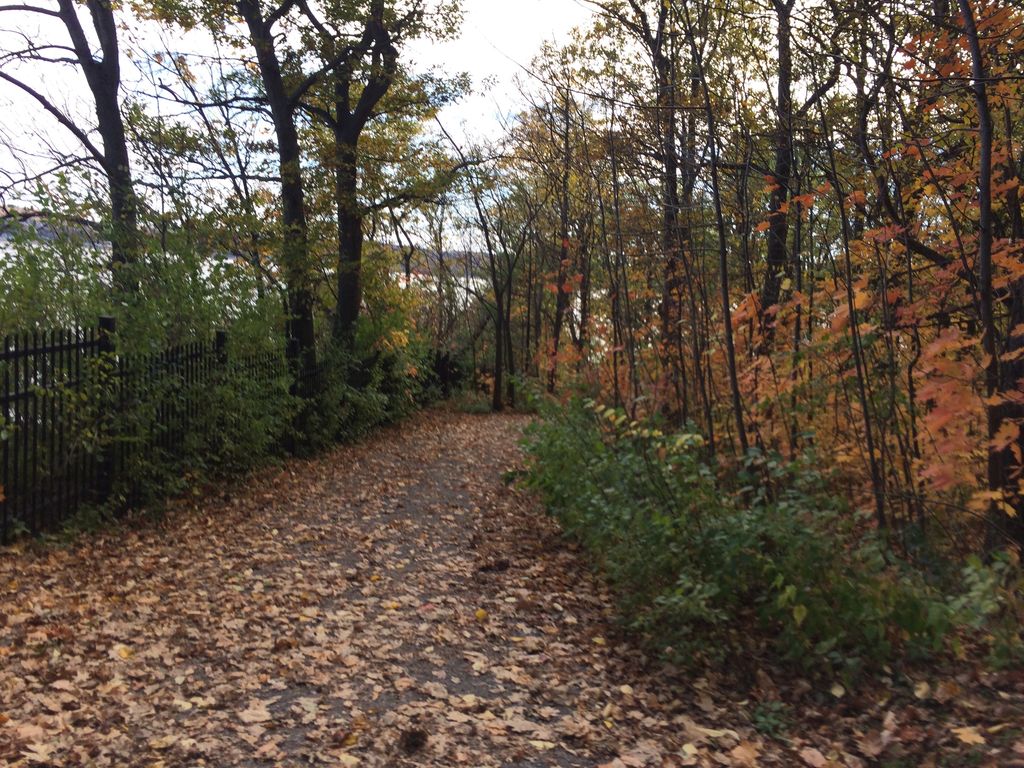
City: quebec_city